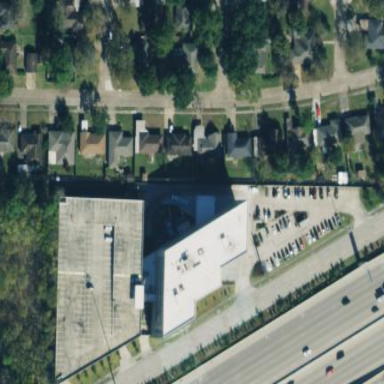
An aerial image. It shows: Clinic building offering healthcare services.